Question: I am putting a 'UILabel' in a custom 'UIImageView' and the text is being cut off:

Code:
'''
//self.frame.size.width and height are the same value, self is a square
self.displayNameLabel = [[UILabel alloc] initWithFrame:CGRectMake(0, 0, (self.frame.size.width - 12), (self.frame.size.height - 12))];
self.displayNameLabel.center = CGPointMake((self.frame.size.width / 2), (self.frame.size.height / 2));
self.displayNameLabel.backgroundColor = [UIColor whiteColor];
self.displayNameLabel.textAlignment = UITextAlignmentCenter;
self.displayNameLabel.font = [UIFont fontWithName:labelFont size:40];
self.displayNameLabel.adjustsFontSizeToFitWidth = YES;
'''
I set the font size large and then use <URL> to make sure it's as large as it can be. It states:
> If this property is set to YES, however, and the text in the text property exceeds the label's bounding rectangle, the receiver starts reducing the font size until the string fits
If I set the label.frame to:
'''
self.displayNameLabel = [[UILabel alloc] initWithFrame:CGRectMake(0, 0, (self.frame.size.width - 0), (self.frame.size.height - 0))];
'''
Then it works as intended.
How does setting the frame to:
'''
self.frame.size.width
self.frame.size.height
'''
instead of:
'''
self.frame.size.width - 14
self.frame.size.height - 14
'''
work?
Why is it getting clipped on the top?
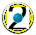
Answer: The property 'adjustsFontSizeToFitWidth' will only cause the label to adjust the font size until the width of the string fits within the frame. If the label is not tall enough to accommodate the final font size it will be clipped.